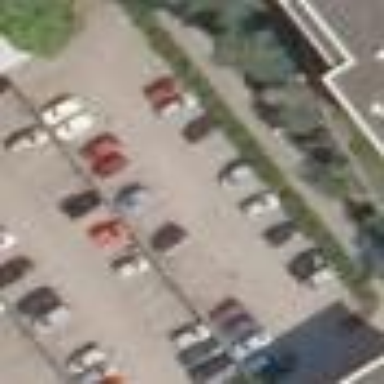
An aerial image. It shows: Paved parking area.